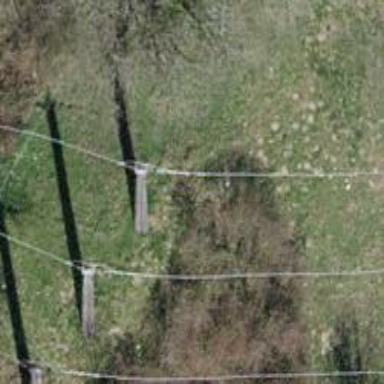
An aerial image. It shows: Minor power line.